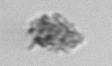
Label: detritus